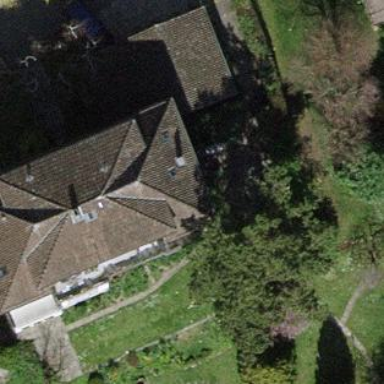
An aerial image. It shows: Detached building with hipped roof shape.